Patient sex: M
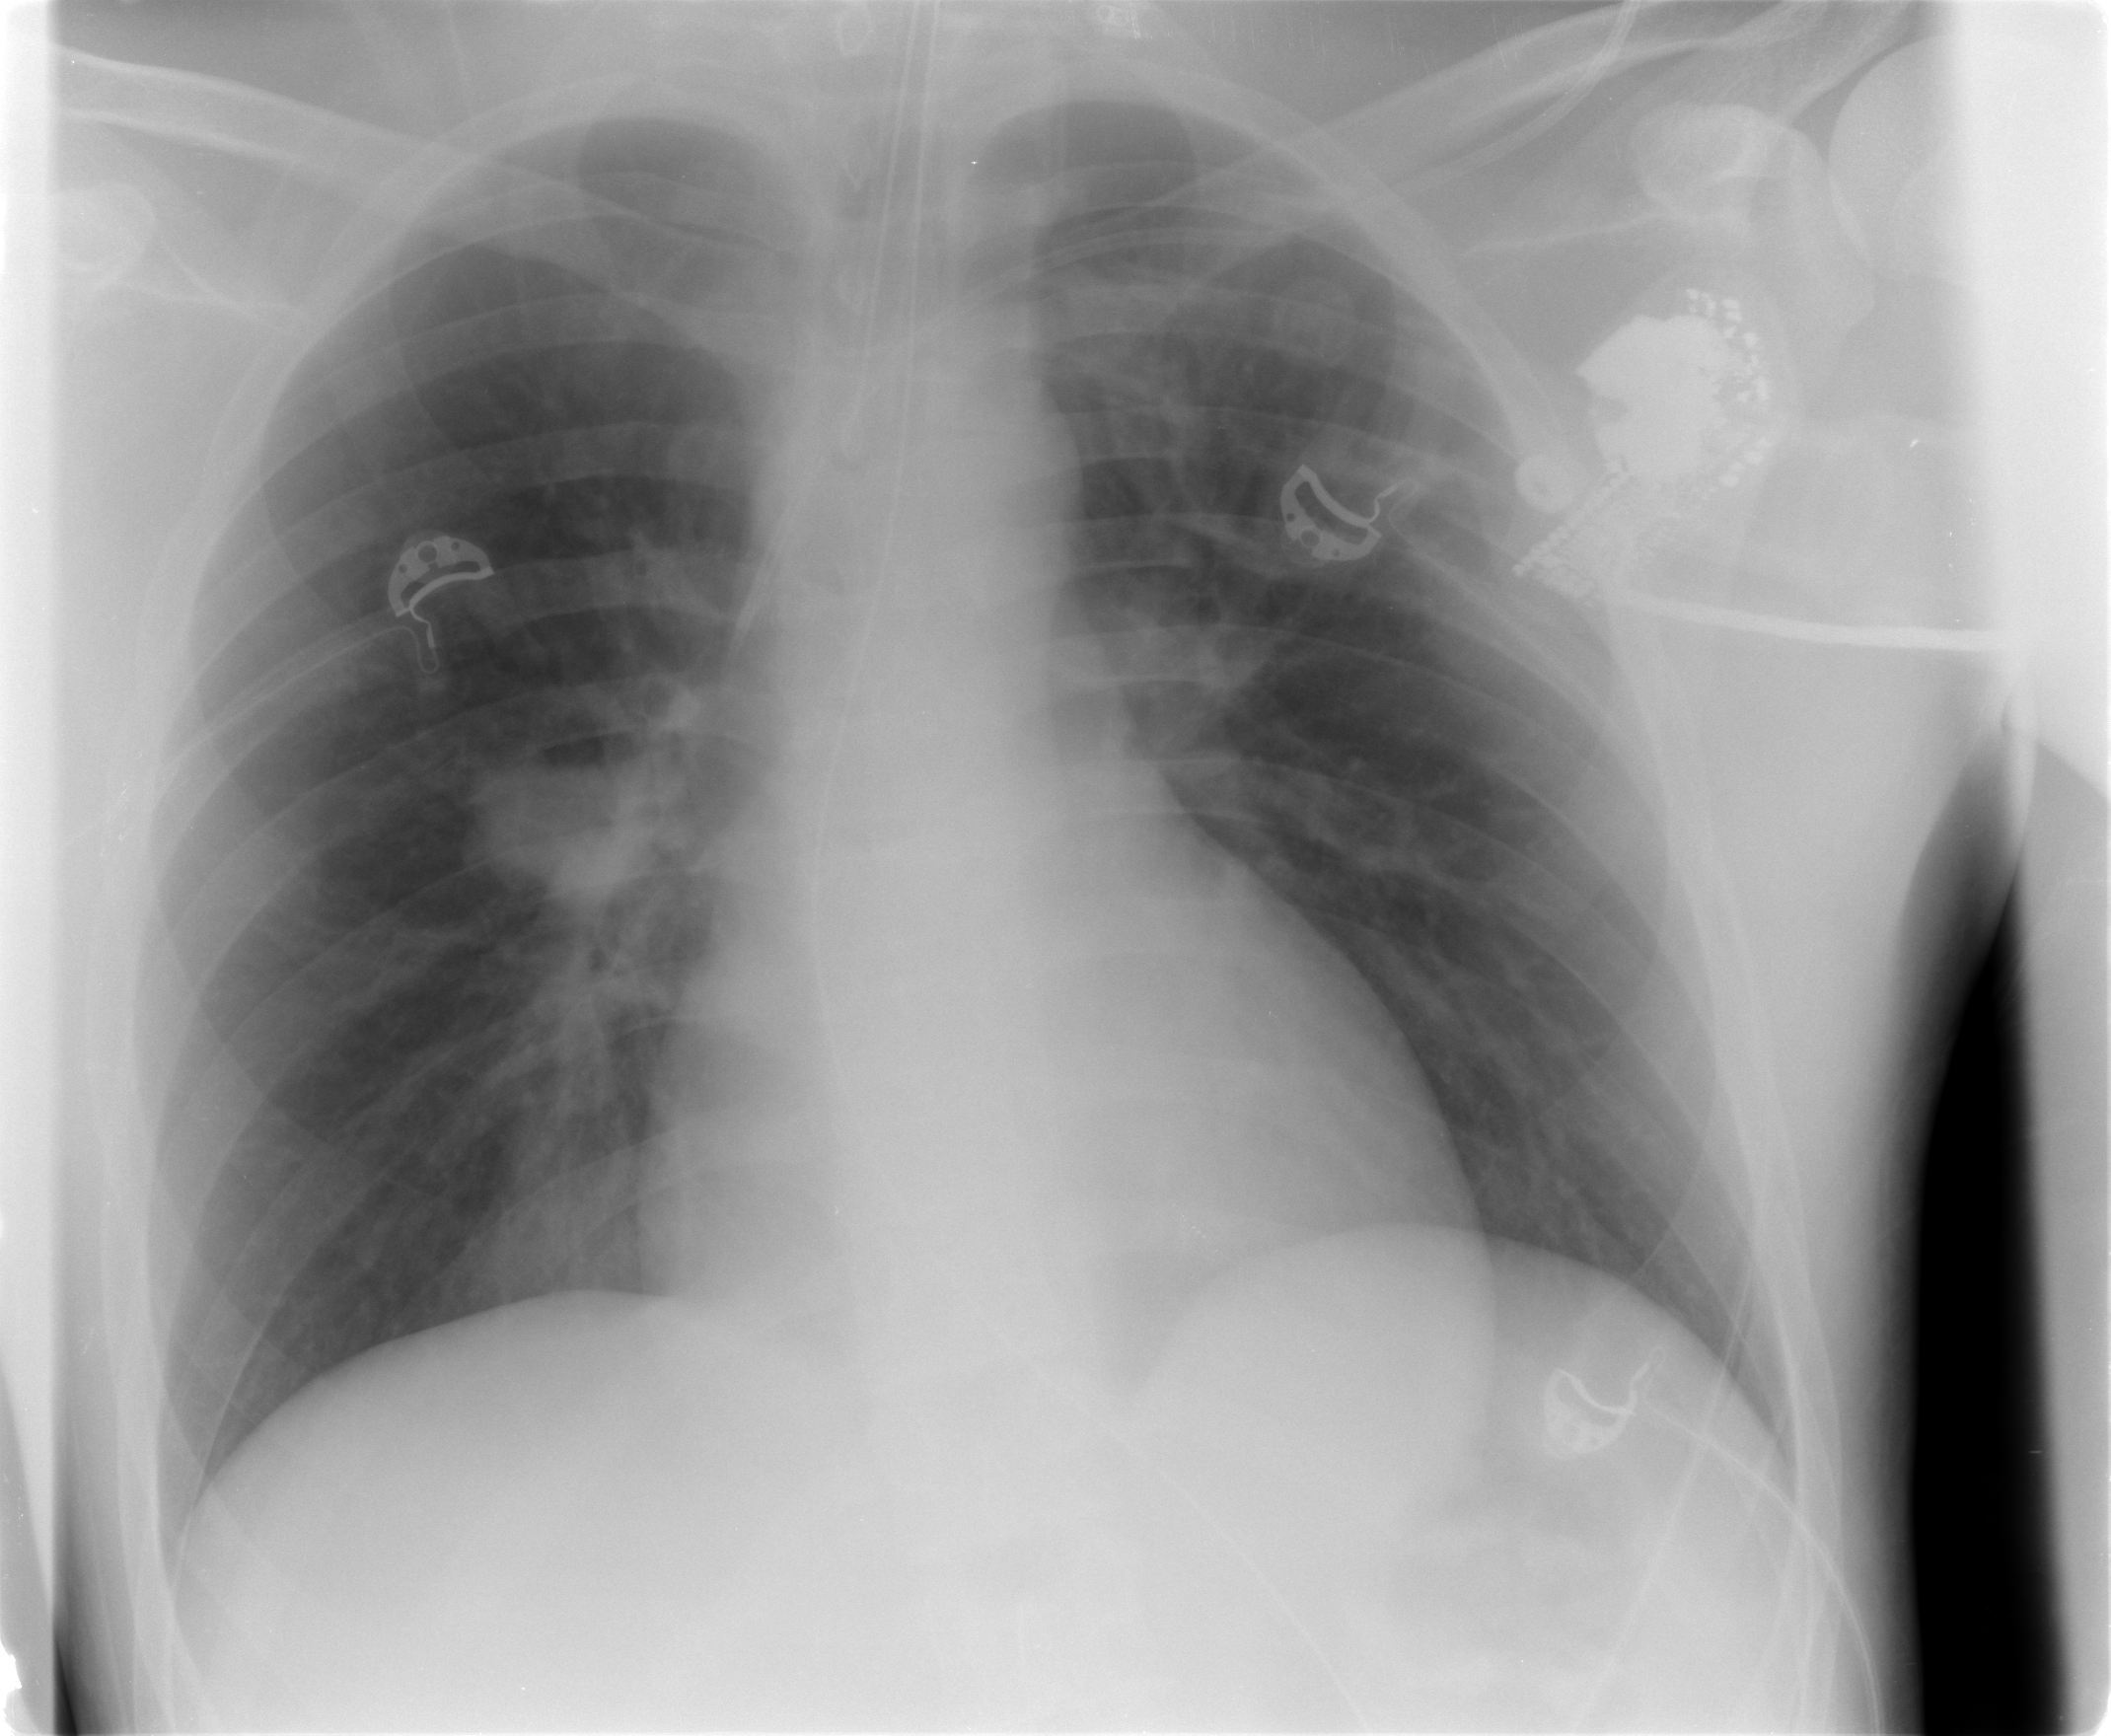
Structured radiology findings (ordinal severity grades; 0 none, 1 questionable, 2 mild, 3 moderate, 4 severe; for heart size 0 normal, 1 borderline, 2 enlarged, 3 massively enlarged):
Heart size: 0
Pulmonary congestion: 0
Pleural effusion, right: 0
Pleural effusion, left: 0
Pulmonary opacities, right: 0
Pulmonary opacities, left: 0
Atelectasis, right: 1
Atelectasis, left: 2